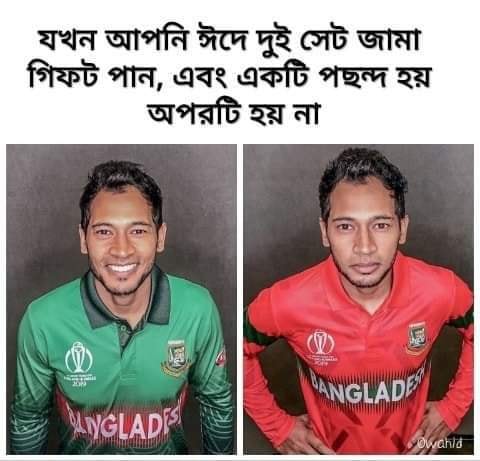
Caption: যখন আপনি ঈদে দুই সেট জামা গিফট পান, এবং একটি পছন্দ হয় অপরটি হয় না
Label: non-hate